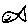
Label: fish